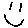
Label: smiley face